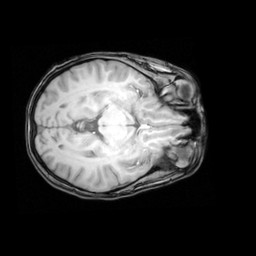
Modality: T1w
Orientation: axial
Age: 20
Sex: female
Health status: healthy
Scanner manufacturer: philips
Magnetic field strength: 3 T
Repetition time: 0.012 s
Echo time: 0.0037 s